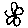
Label: flower